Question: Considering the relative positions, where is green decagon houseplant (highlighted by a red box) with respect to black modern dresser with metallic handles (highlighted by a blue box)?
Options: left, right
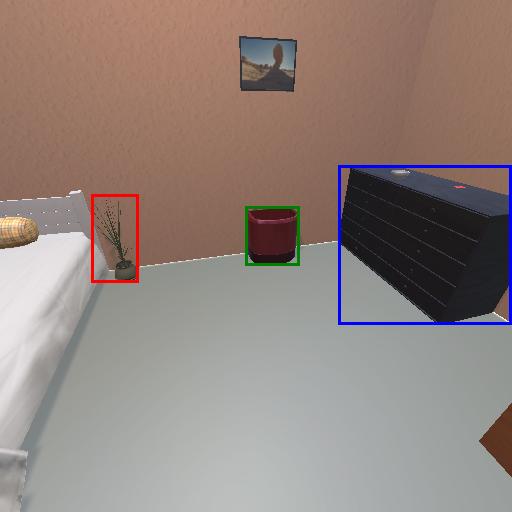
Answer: left